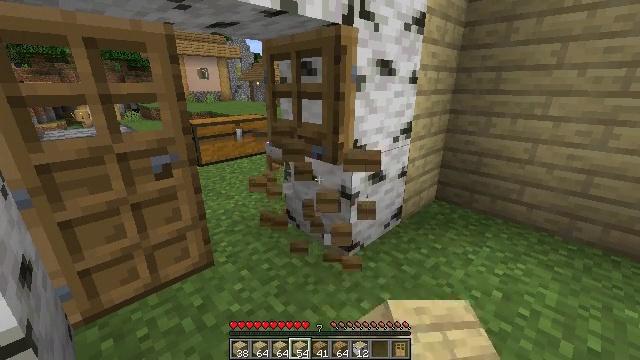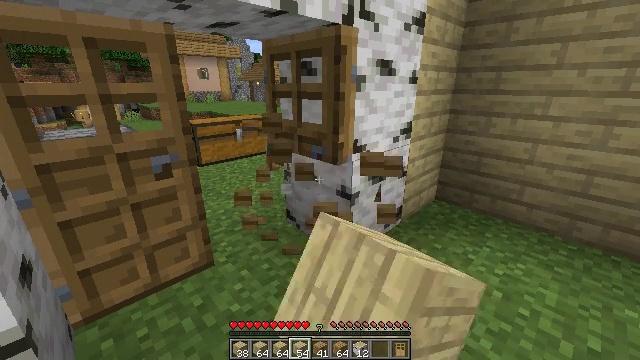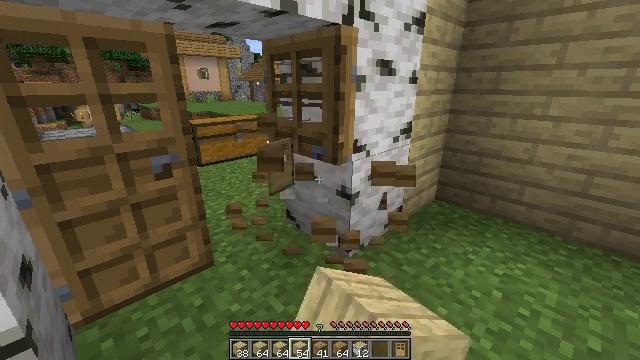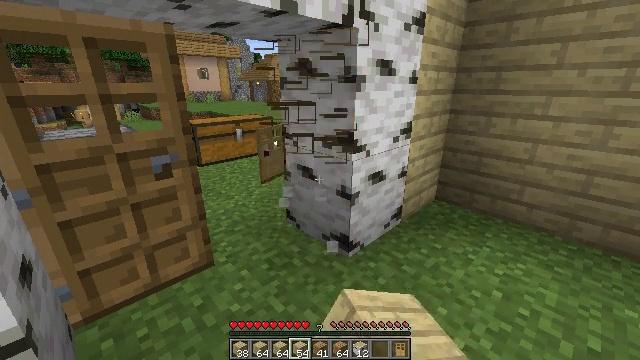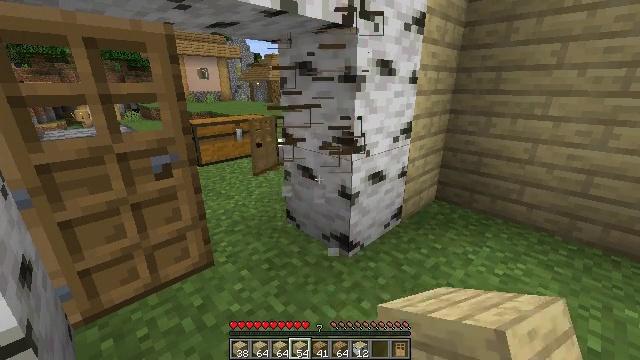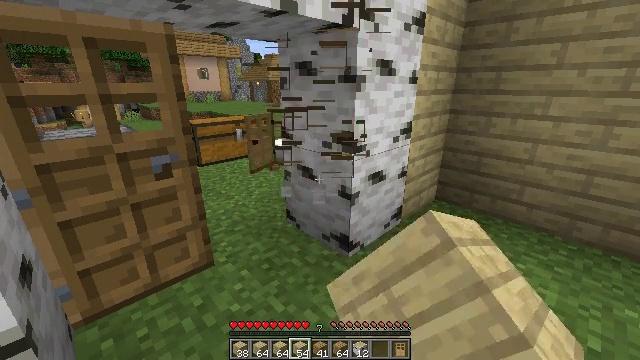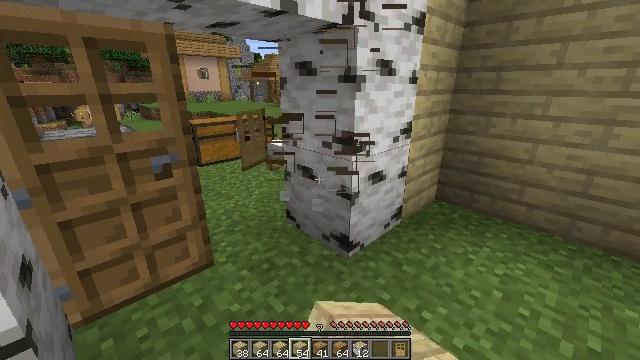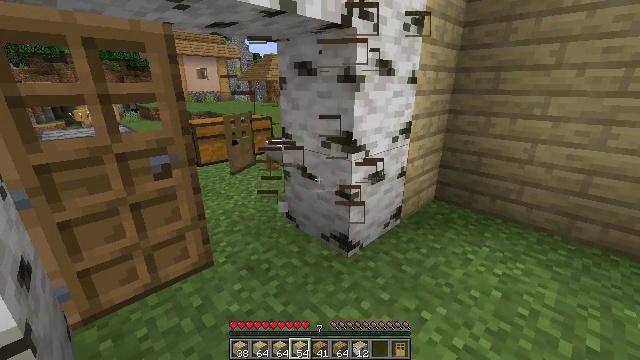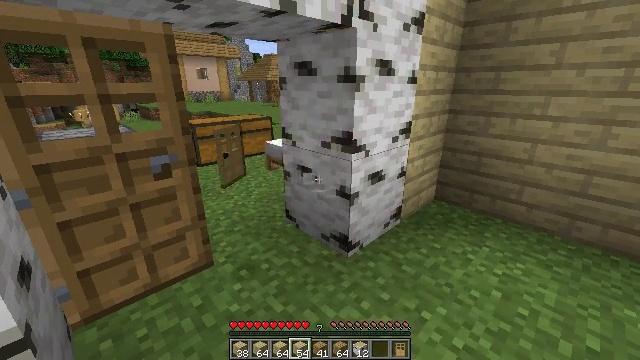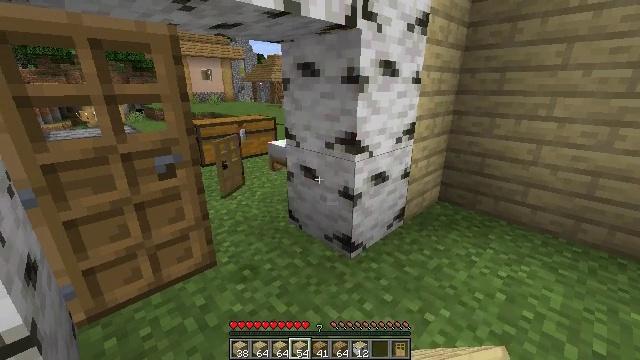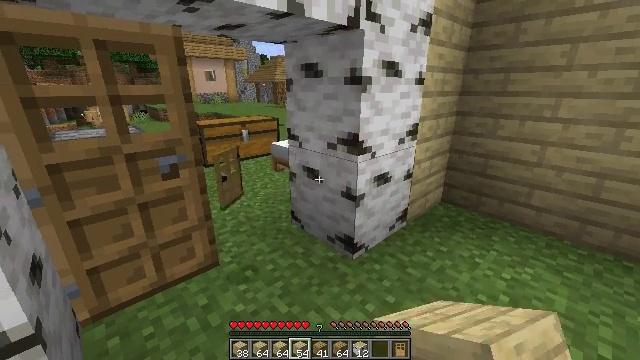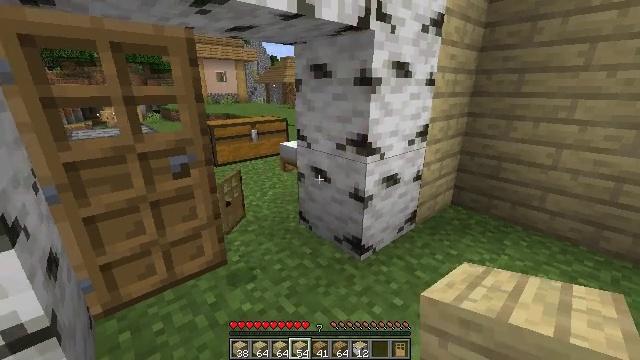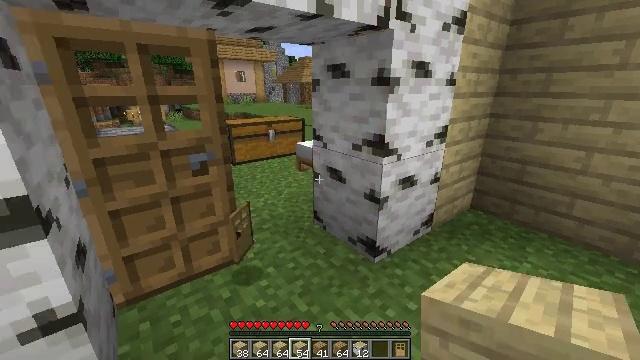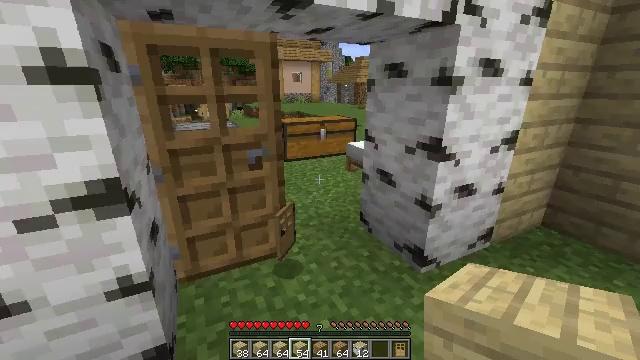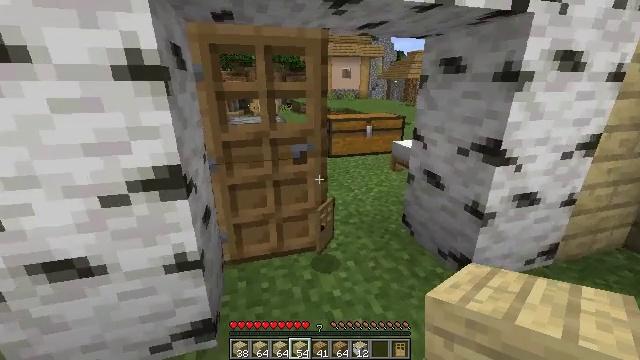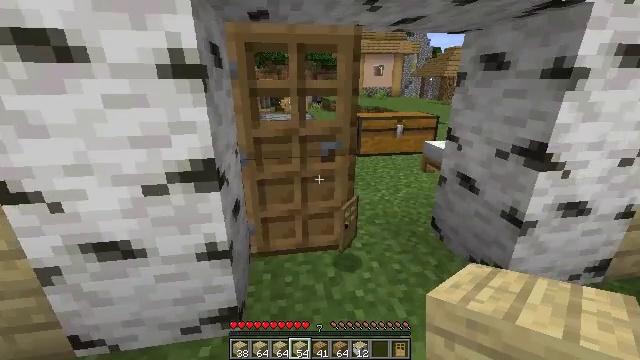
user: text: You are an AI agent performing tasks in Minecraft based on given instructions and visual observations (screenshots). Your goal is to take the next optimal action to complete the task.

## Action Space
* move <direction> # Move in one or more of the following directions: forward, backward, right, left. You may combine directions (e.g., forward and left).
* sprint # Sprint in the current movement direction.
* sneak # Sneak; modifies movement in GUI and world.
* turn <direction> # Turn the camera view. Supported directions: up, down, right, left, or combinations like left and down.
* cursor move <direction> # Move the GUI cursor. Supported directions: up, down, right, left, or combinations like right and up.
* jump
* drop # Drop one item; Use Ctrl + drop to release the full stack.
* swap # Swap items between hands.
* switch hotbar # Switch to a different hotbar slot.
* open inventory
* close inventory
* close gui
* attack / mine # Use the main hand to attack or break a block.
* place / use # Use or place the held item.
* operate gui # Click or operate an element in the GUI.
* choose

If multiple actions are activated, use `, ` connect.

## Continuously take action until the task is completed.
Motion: motion action
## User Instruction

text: Remove the oak door from its frame.
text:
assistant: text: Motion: attack / mine
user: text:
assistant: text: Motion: attack / mine
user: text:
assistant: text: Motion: attack / mine
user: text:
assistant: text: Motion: attack / mine
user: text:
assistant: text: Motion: no_op
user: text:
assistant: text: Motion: no_op
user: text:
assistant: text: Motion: no_op
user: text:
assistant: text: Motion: no_op
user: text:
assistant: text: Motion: no_op
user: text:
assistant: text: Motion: no_op
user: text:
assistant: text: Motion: turn left
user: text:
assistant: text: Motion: turn left
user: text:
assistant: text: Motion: turn left
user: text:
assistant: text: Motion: turn left
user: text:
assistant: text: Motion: turn left
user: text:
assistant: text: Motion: turn left
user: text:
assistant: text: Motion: move forward, turn left and down
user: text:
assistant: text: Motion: move forward, turn left and down
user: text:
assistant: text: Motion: move forward, turn left and down
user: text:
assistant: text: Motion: move forward
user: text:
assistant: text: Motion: move forward
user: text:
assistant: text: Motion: no_op
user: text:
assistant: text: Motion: no_op
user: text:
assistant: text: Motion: no_op
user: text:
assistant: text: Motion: no_op
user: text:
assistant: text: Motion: attack / mine
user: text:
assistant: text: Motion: attack / mine
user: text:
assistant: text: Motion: attack / mine
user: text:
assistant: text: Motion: attack / mine
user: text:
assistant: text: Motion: attack / mine